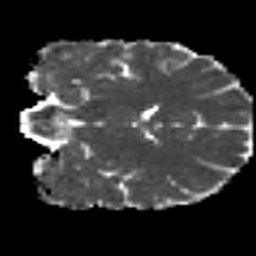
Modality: MD
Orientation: coronal
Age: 25
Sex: female
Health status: ill
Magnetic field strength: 3 T
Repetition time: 9 s
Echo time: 0.093 s